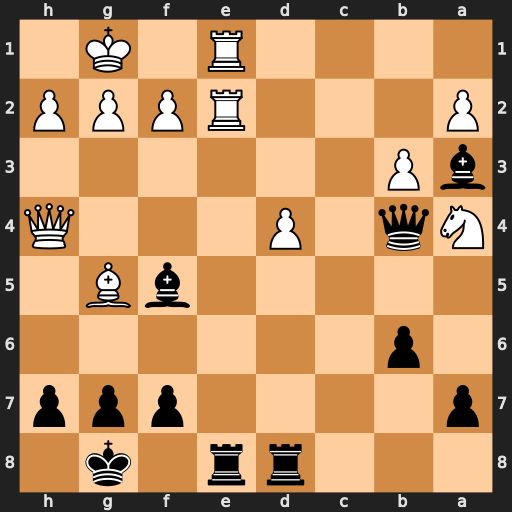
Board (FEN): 3rr1k1/p4ppp/1p6/5bB1/Nq1P3Q/bP6/P3RPPP/4R1K1
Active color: b
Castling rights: -
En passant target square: -
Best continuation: Qxe1+ Rxe1 Rxe1#